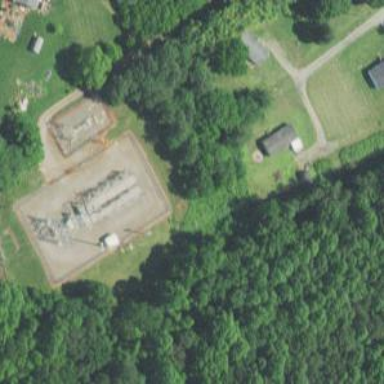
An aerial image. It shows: Distribution level power substation enclosed by fence.